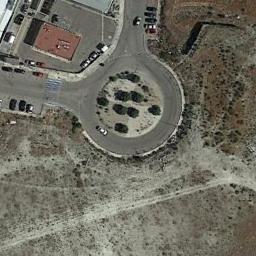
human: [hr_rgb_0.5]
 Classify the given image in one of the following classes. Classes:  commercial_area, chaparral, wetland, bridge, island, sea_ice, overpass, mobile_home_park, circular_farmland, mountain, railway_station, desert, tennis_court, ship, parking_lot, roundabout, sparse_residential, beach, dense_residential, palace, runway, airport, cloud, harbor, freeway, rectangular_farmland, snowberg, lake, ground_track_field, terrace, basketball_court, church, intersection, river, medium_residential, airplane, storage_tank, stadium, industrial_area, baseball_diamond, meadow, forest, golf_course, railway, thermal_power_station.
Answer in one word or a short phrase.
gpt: roundabout